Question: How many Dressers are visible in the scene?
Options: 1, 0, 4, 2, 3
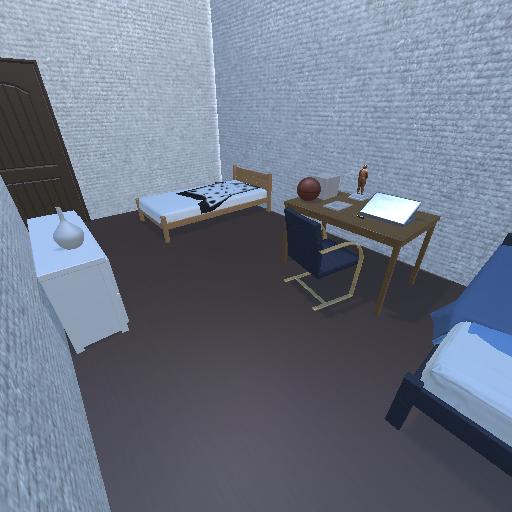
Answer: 1